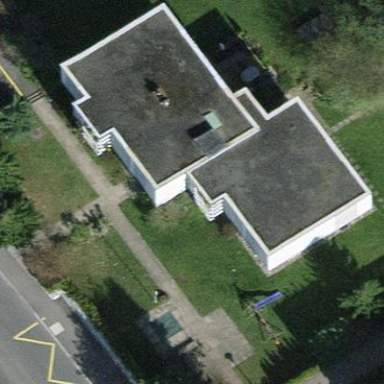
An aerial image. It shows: Image showing building with apartments.